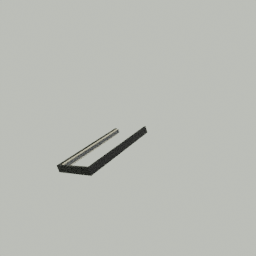
Label: architecture